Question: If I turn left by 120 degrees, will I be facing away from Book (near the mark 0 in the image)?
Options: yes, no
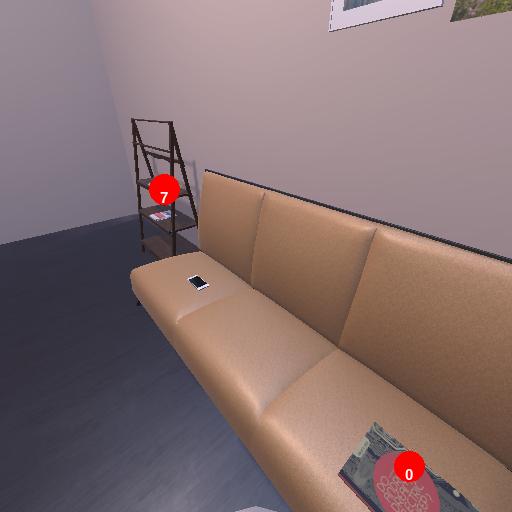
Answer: yes